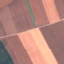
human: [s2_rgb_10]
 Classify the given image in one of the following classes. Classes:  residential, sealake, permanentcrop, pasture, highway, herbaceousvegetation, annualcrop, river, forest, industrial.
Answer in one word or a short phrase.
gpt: AnnualCrop